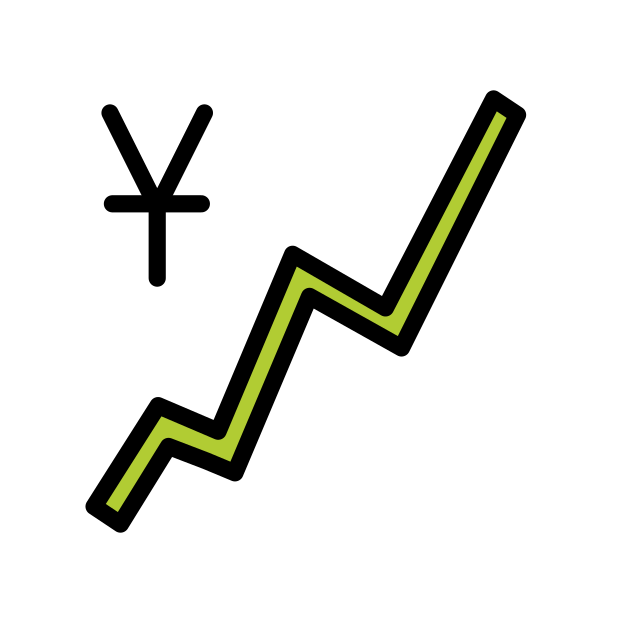
Emoji: 💹
Name: chart with upwards trend and yen sign
Unicode: 0x1f4b9